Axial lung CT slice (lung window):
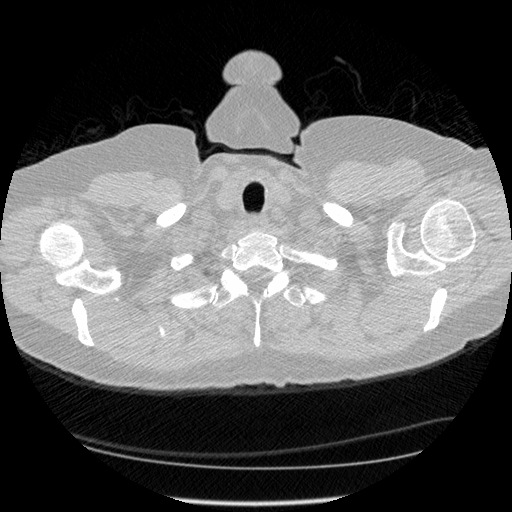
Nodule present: no